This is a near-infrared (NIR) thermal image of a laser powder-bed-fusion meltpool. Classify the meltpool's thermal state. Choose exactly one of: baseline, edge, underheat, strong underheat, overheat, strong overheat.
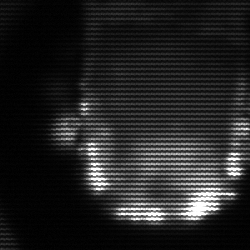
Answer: baseline